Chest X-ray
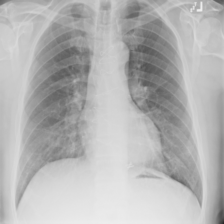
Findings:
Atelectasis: negative
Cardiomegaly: negative
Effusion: negative
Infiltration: negative
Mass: negative
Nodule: negative
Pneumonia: negative
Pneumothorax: negative
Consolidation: negative
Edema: negative
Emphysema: negative
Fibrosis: negative
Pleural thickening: negative
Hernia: negative